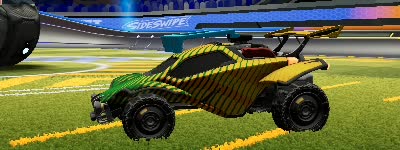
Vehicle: octane